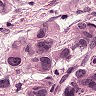
Metastatic tissue present: yes